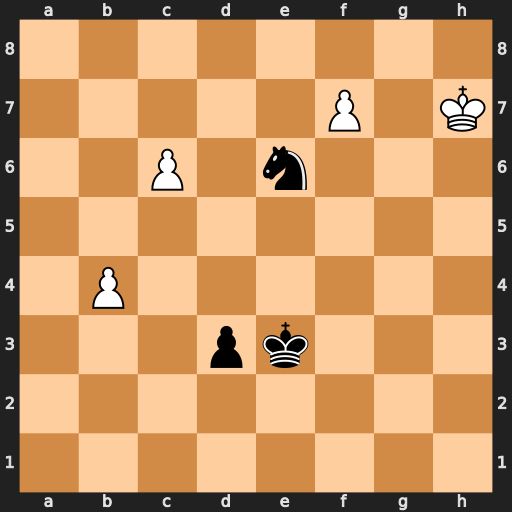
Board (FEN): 8/5P1K/2P1n3/8/1P6/3pk3/8/8
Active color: w
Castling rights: -
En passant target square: -
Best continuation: c7 Nxc7 f8=Q